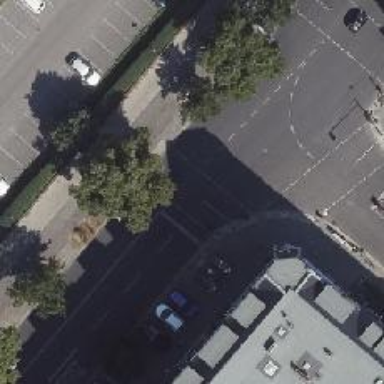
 and shared busway on the right cycleway."